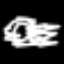
Label: angel